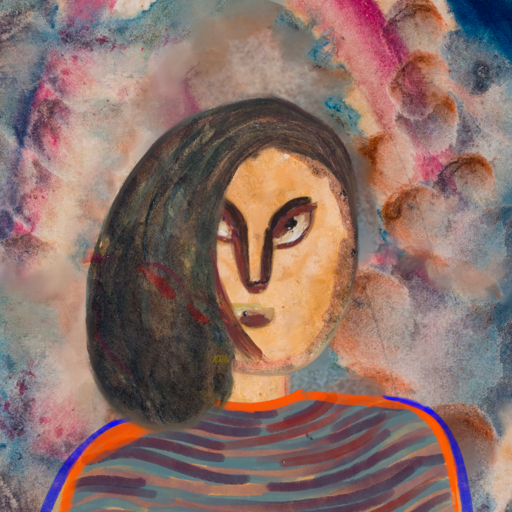
Background: Rupkatha, Head And Neck Front: Childish, Face Front: After_Raid, Bust: Experience, Hair Front: Gypsy_Mother, Head Accessory: Blank, Second Necklace: Blank, Necklace: Blank, Baby: Blank